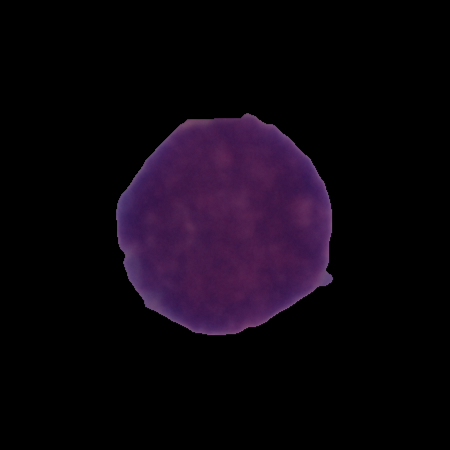
Label: cancer